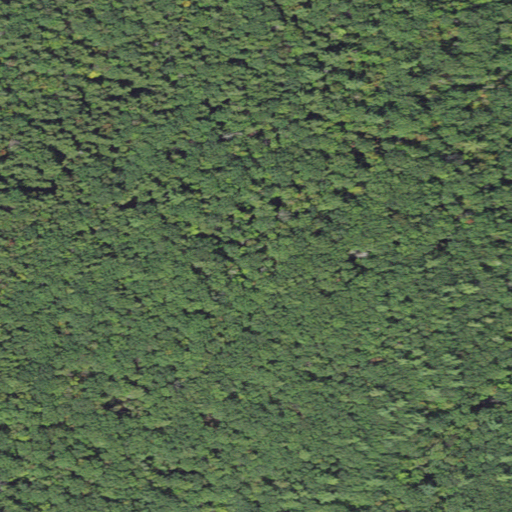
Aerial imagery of mountain in New Hampshire named Kenyon Hill containing deciduous forest, mixed forest, and evergreen forest